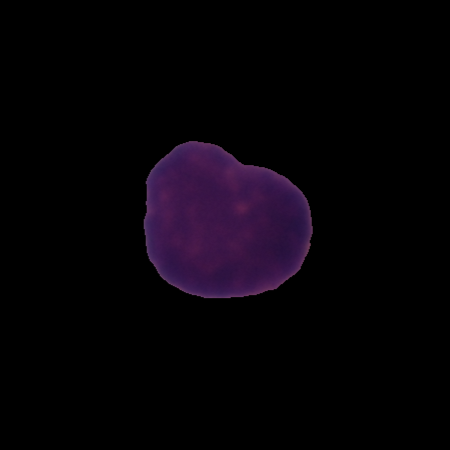
Label: healthy